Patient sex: M
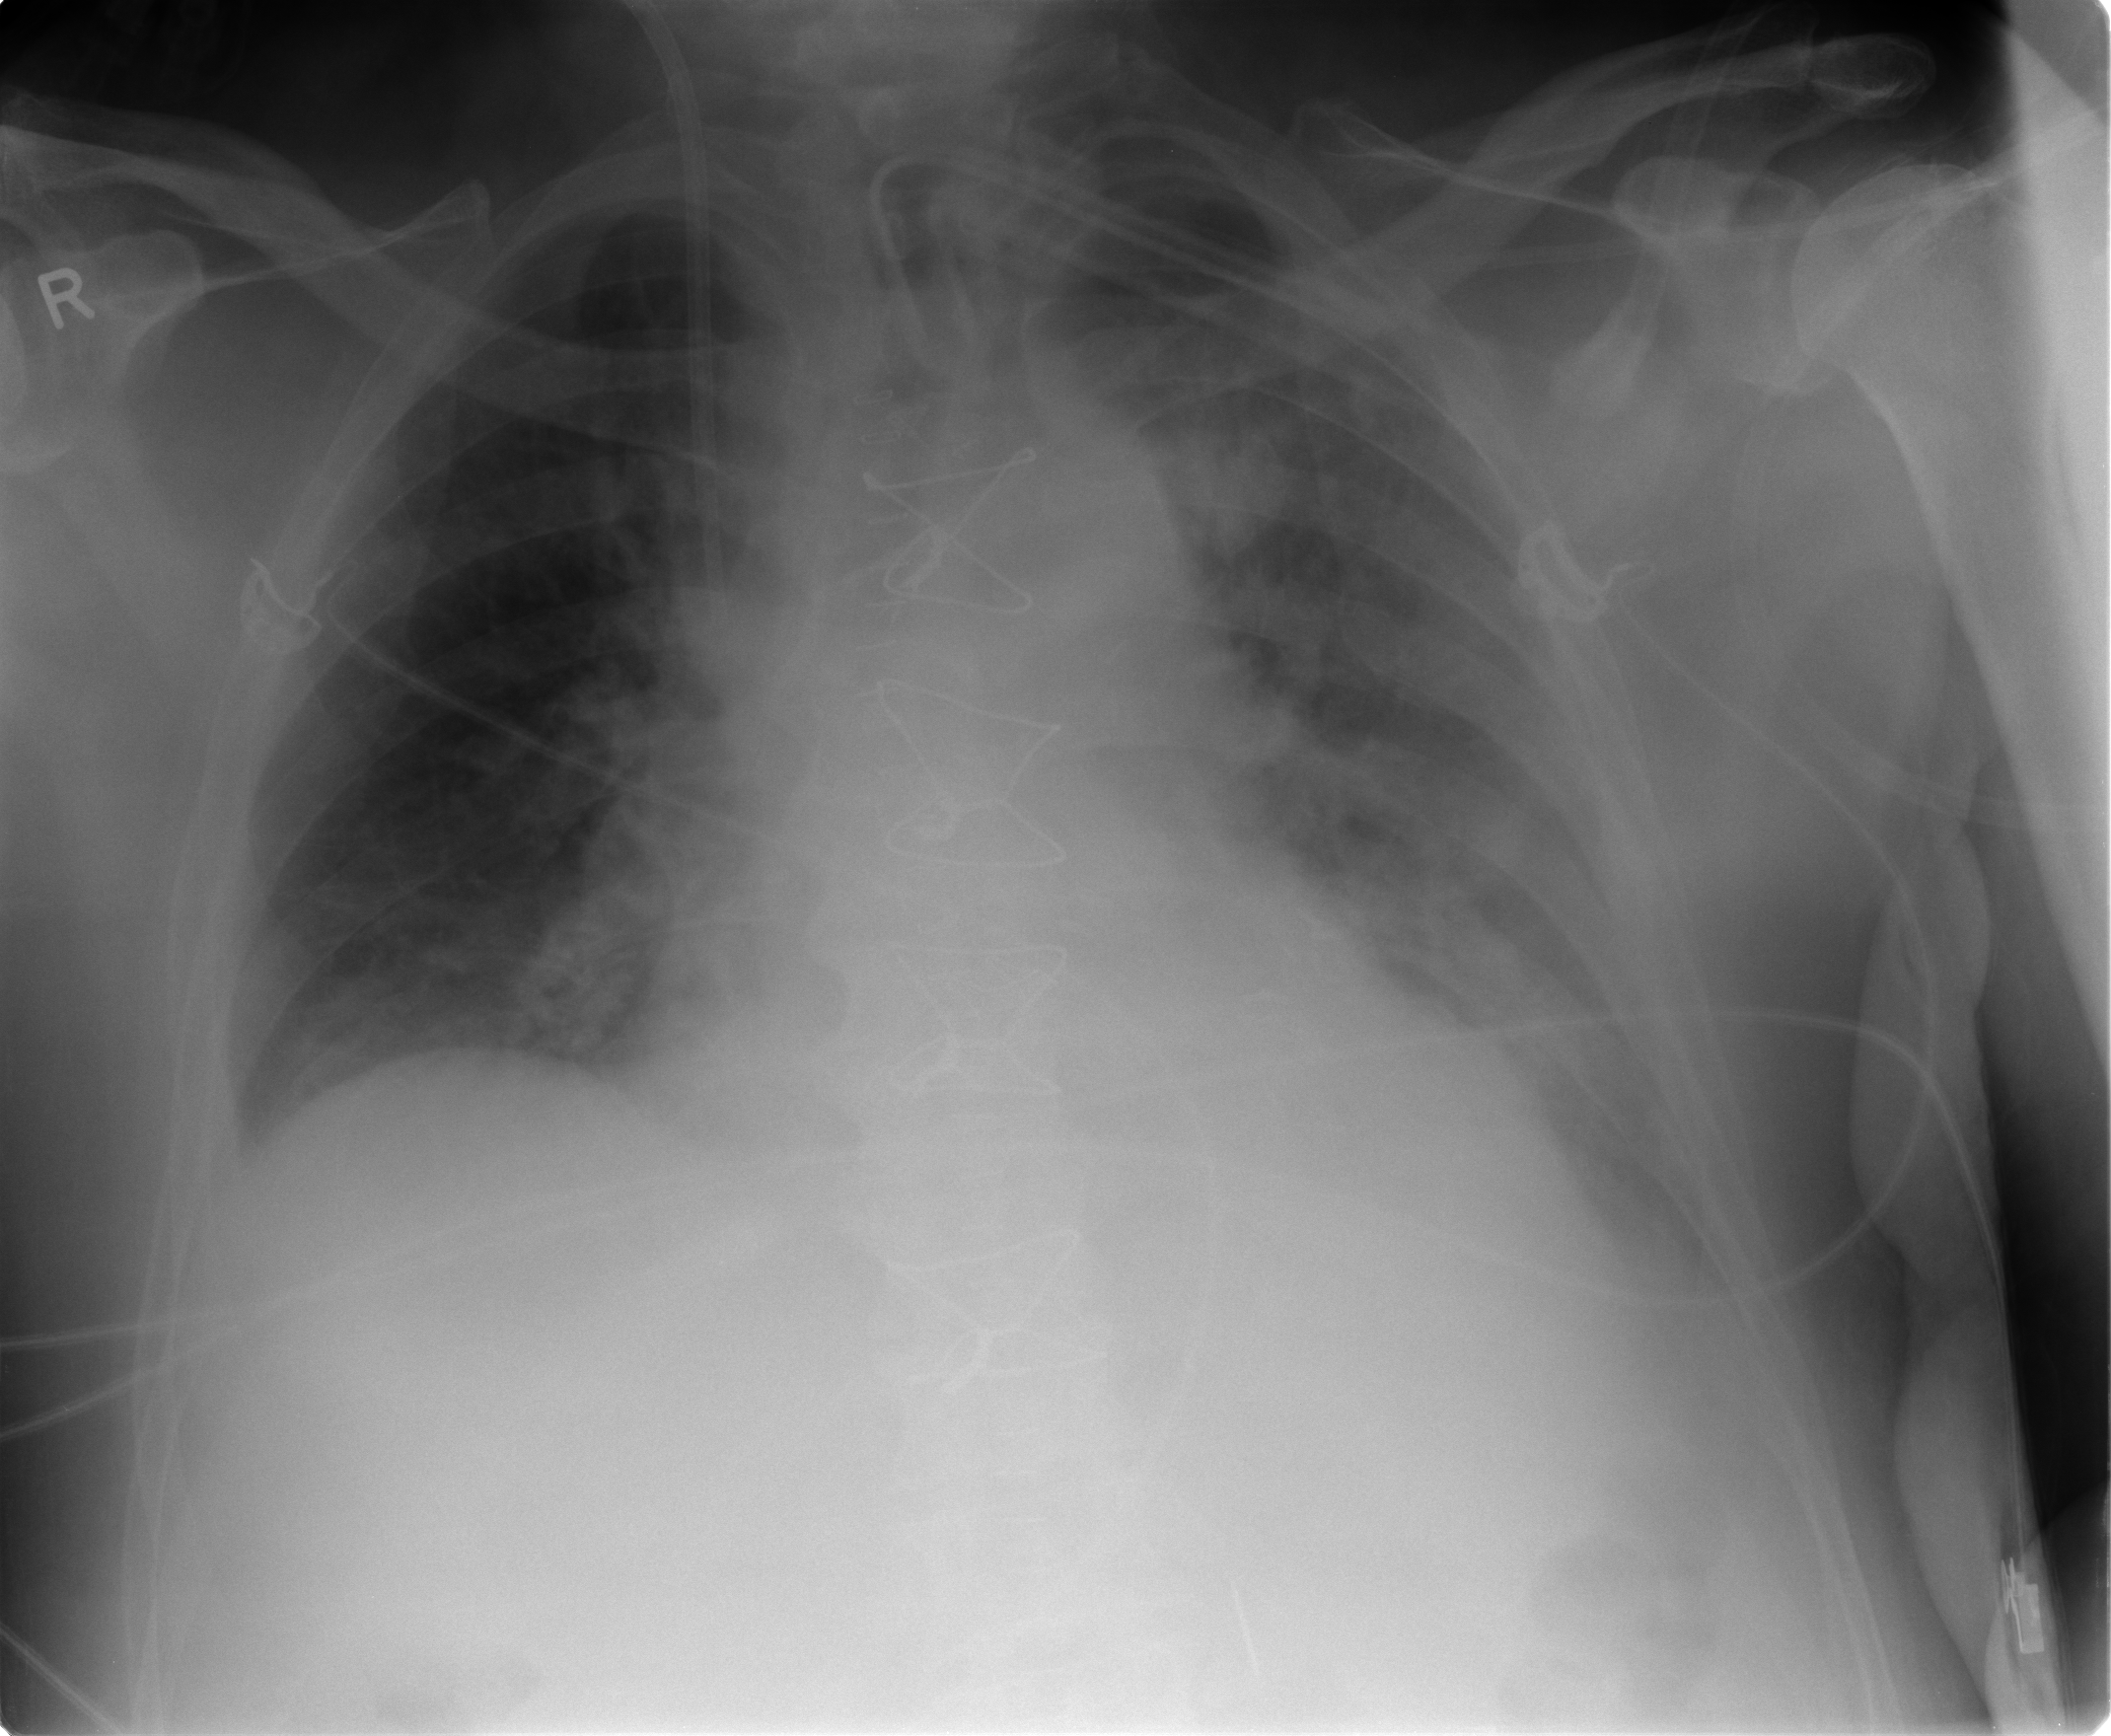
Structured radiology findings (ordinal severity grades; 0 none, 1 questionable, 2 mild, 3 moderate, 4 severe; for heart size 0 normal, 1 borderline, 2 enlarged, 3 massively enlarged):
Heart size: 2
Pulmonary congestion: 2
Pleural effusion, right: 2
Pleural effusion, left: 2
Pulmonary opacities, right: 0
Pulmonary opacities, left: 2
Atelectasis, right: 2
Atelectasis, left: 2